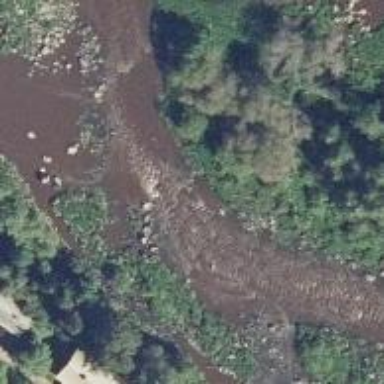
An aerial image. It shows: Rapids in the waterway.